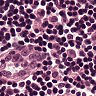
Metastatic tissue present: no